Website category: auto
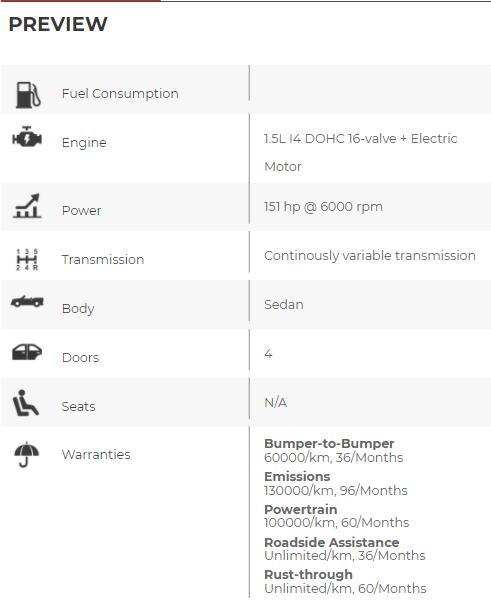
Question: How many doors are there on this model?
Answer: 4

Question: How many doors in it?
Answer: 4

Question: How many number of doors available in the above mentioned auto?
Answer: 4

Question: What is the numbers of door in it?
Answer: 4

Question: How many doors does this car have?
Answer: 4

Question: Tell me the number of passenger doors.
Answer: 4

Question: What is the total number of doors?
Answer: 4

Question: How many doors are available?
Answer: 4

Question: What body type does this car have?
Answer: Sedan

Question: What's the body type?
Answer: Sedan

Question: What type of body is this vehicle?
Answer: Sedan

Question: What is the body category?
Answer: Sedan

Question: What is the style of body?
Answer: Sedan

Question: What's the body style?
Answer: Sedan

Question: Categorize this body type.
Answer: Sedan

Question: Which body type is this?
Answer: Sedan

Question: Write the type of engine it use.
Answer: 1.5L I4 DOHC 16-valve + Electric Motor

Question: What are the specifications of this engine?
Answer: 1.5L I4 DOHC 16-valve + Electric Motor

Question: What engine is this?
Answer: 1.5L I4 DOHC 16-valve + Electric Motor

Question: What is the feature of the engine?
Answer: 1.5L I4 DOHC 16-valve + Electric Motor

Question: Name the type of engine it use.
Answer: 1.5L I4 DOHC 16-valve + Electric Motor

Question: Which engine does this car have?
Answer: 1.5L I4 DOHC 16-valve + Electric Motor

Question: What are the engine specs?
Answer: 1.5L I4 DOHC 16-valve + Electric Motor

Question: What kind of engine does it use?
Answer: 1.5L I4 DOHC 16-valve + Electric Motor

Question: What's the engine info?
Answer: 1.5L I4 DOHC 16-valve + Electric Motor

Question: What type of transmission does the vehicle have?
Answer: Continously variable transmission

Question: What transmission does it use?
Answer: Continously variable transmission

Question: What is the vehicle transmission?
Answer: Continously variable transmission

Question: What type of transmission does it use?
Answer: Continously variable transmission

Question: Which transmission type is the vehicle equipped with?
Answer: Continously variable transmission

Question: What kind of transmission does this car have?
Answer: Continously variable transmission

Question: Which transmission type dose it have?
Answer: Continously variable transmission

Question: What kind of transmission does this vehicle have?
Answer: Continously variable transmission

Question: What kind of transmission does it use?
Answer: Continously variable transmission

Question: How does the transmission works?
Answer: Continously variable transmission

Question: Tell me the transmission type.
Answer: Continously variable transmission

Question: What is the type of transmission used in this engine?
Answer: Continously variable transmission

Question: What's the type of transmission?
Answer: Continously variable transmission

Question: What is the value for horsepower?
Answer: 151 hp @ 6000 rpm

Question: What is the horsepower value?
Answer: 151 hp @ 6000 rpm

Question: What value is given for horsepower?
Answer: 151 hp @ 6000 rpm

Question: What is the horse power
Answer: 151 hp @ 6000 rpm

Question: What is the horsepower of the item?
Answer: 151 hp @ 6000 rpm

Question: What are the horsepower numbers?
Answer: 151 hp @ 6000 rpm

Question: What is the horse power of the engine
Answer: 151 hp @ 6000 rpm

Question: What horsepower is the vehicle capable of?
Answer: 151 hp @ 6000 rpm

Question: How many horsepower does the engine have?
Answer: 151 hp @ 6000 rpm

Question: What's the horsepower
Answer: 151 hp @ 6000 rpm

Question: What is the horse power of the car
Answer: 151 hp @ 6000 rpm

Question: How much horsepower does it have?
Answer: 151 hp @ 6000 rpm

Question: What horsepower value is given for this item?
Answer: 151 hp @ 6000 rpm

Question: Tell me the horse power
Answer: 151 hp @ 6000 rpm

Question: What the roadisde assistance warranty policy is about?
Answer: Unlimited/km, 36/Months

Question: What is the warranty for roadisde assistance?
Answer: Unlimited/km, 36/Months

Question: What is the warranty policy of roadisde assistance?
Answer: Unlimited/km, 36/Months

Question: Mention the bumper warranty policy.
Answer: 60000/km, 36/Months

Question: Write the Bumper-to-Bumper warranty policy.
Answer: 60000/km, 36/Months

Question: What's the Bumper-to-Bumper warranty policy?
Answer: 60000/km, 36/Months

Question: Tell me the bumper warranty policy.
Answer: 60000/km, 36/Months

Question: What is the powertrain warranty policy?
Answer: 100000/km, 60/Months

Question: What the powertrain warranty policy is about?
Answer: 100000/km, 60/Months

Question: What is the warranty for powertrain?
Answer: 100000/km, 60/Months